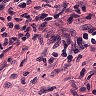
Metastatic tissue present: no